Question:
how to generate same barcode for same product and if the product is different it should create a new barcode
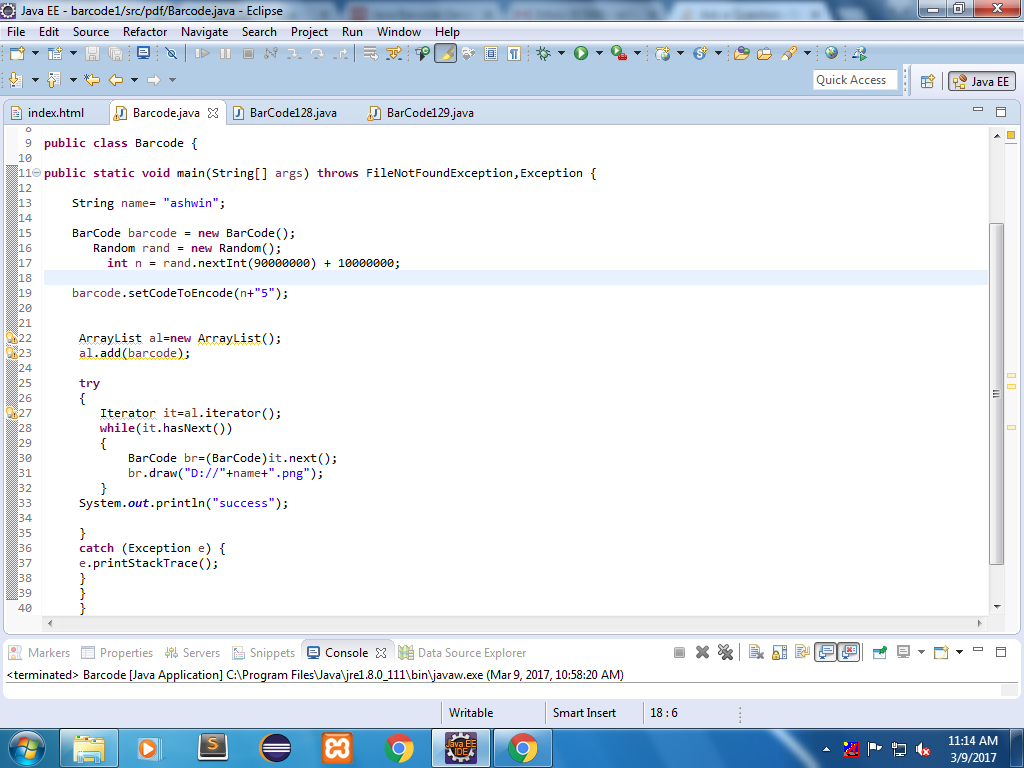
Answer: Barcode code usualy generated by using product code .Because the product code is unique (differenct product cannot have a same barcode value).
Lets say for Product1 code is PR00001
and for Product2 code is PR00002
Select the the Product which you want to generated the barcode ,Use the Product code to generated the barcode. By the way, when ever you are generating barcode must be same for sames product.